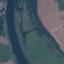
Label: River